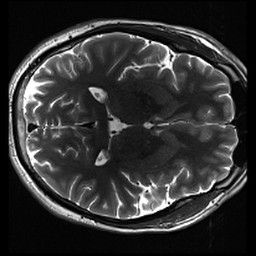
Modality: inplaneT2
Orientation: axial